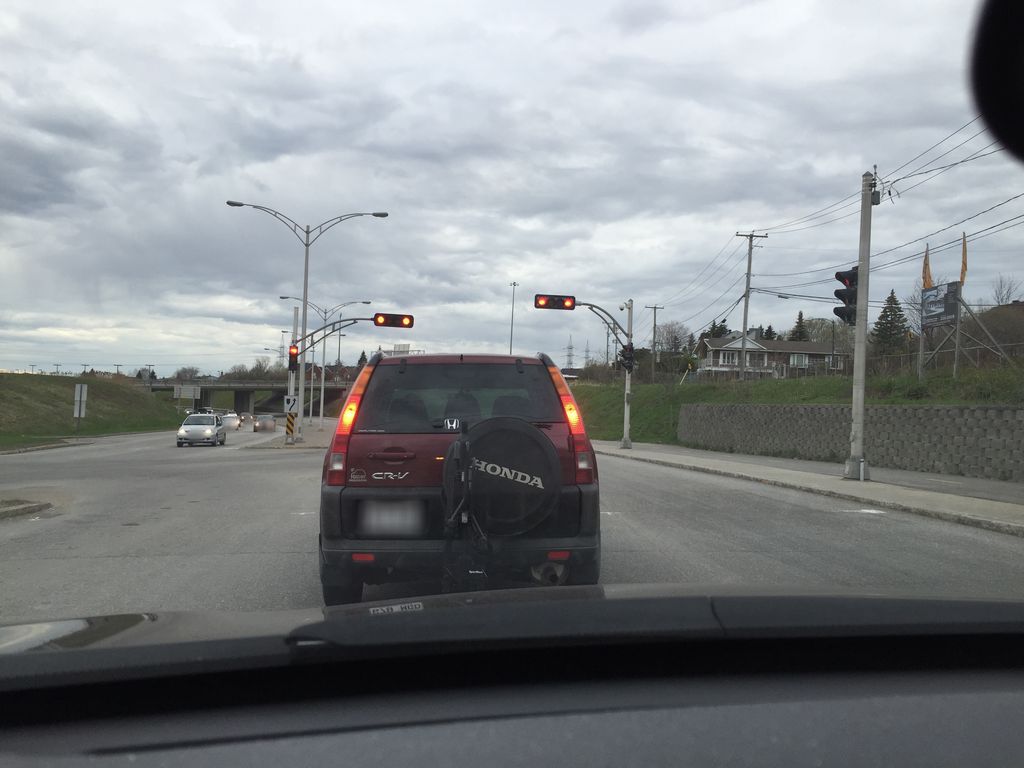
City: quebec_city